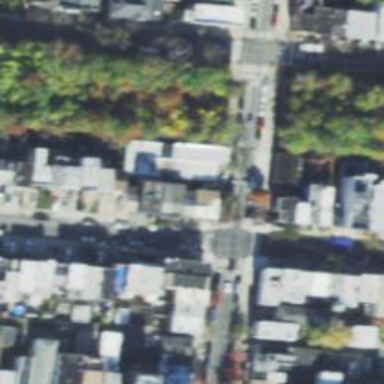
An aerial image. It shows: Alley classified as service road.